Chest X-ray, AP view. Patient: 68 years old, sex M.
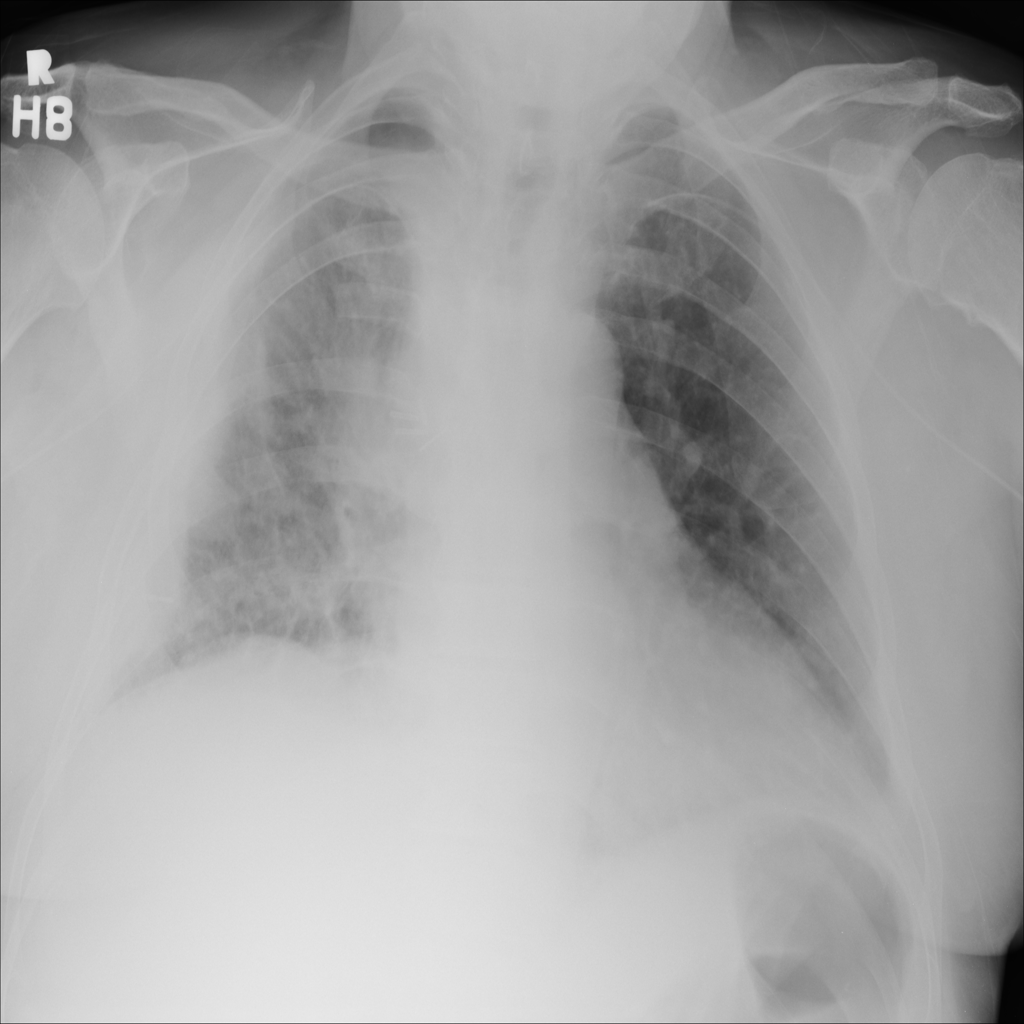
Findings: Pleural_Thickening